Question: As in the title, in the 'python console' in , the prompter is changed from '>>>' to 'In[2]'.
I do not understand what changed it, and how to get back to '>>>'.

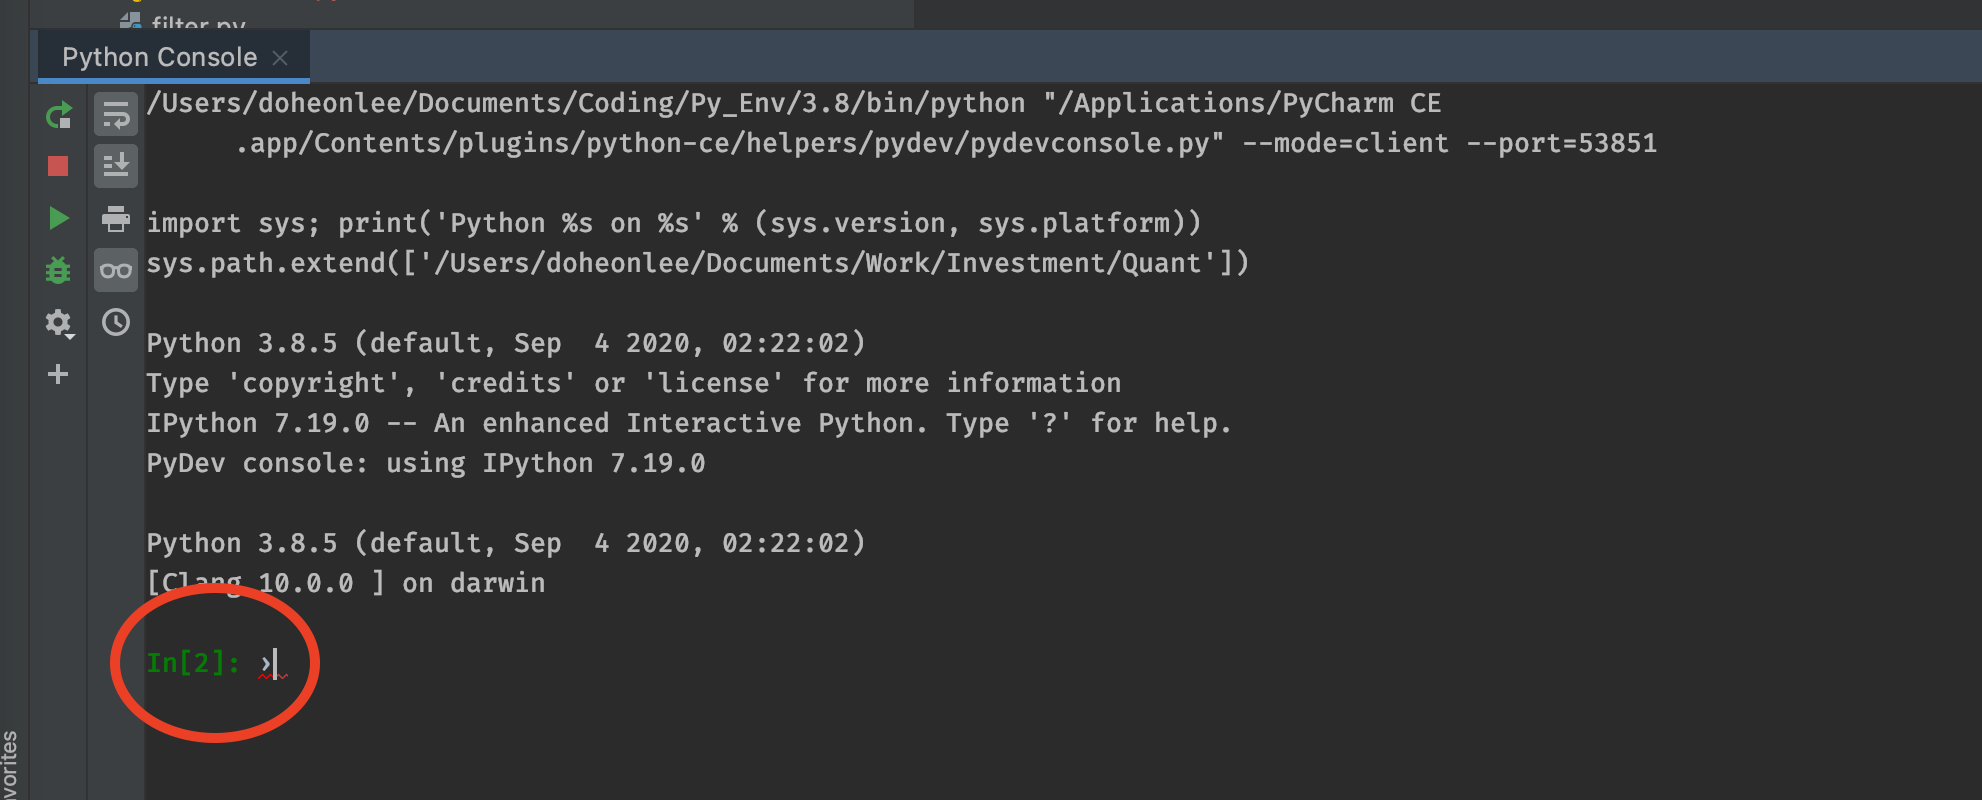
Answer: You have IPython installed. It changes the prompt. Either uninstall it or disable in PyCharm.